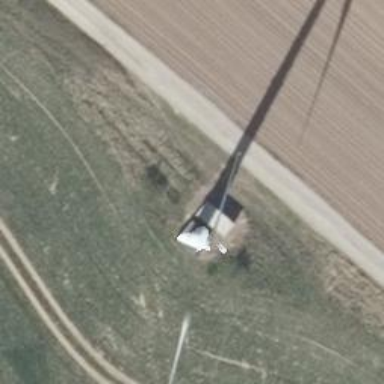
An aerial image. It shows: Wind generator powered by wind. The generator type is horizontal axis and it uses wind turbines.